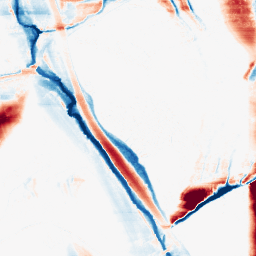
Category: morphological
Decomposition family: morphological_ellipse
Decomposition parameters: operation: average
width: 5
height: 50
Upsampling method: sinc_hamming
Upsampling parameters: scale: 2
kernel_size: 8
Upsampling scale: 2